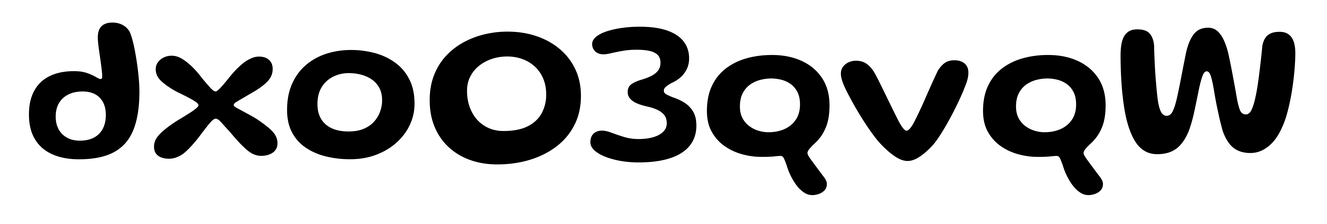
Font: Gluten_Medium